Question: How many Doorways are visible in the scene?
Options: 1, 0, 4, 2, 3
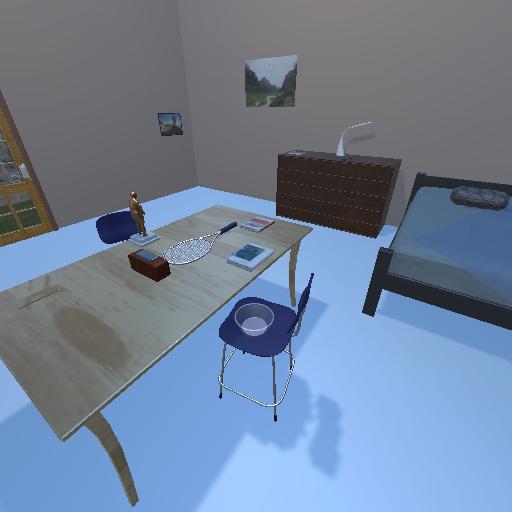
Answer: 1